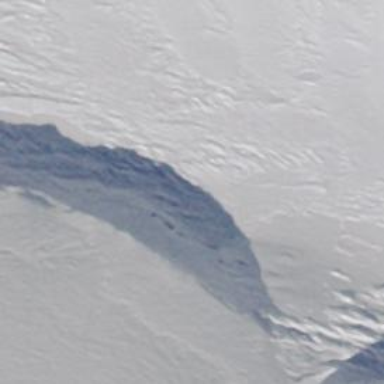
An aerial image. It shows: Crevasse in the natural environment.